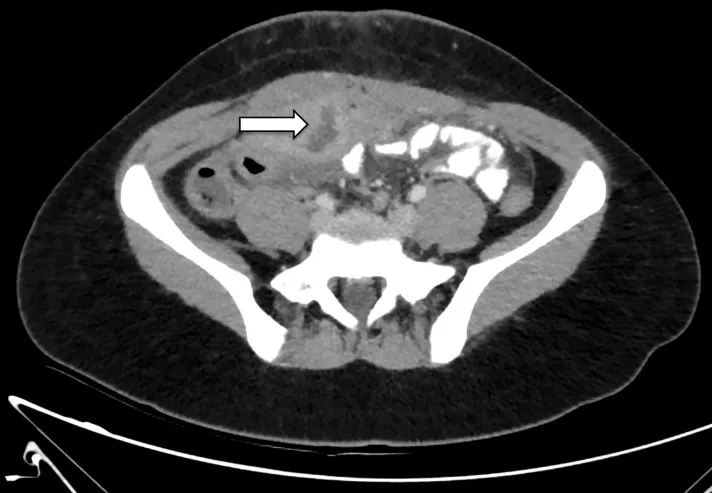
Intra-abdominal fluid collection seen as irregular hypodense lesion with peripheral enhancement.
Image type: radiology (ct)